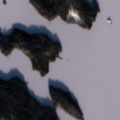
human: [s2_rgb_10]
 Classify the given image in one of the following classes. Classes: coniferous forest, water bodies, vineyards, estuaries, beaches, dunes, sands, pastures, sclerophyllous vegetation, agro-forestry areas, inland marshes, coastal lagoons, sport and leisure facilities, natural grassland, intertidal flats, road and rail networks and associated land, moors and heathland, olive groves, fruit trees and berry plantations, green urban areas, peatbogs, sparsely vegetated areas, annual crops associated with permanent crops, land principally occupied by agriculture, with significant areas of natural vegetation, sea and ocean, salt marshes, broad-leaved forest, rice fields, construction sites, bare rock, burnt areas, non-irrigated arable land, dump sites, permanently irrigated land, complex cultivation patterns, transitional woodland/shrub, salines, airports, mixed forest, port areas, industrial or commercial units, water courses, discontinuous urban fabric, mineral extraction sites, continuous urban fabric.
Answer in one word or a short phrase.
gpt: coniferous forest, water bodies